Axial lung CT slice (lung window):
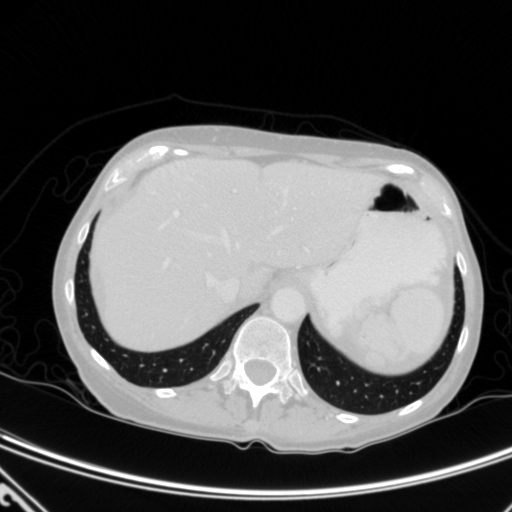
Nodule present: no